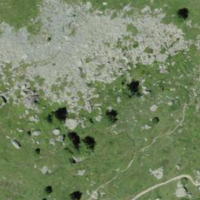
EUNIS habitat code: 26
Species observed at this site:
Issoria lathonia